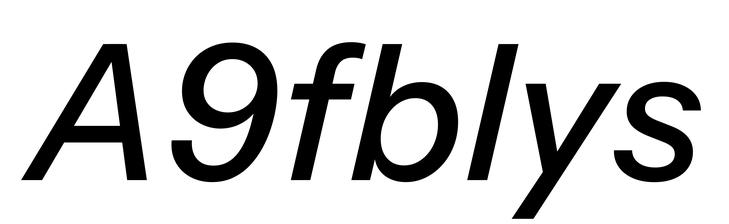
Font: InstrumentSans-Italic_Medium_Italic